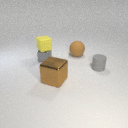
small gray rubber cylinder in front of large brown rubber sphere